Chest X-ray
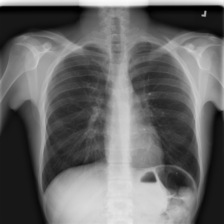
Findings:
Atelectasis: negative
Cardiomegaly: negative
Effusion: negative
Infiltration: negative
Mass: negative
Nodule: negative
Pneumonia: negative
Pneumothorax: negative
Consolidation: negative
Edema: negative
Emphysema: negative
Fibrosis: negative
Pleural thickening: negative
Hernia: negative